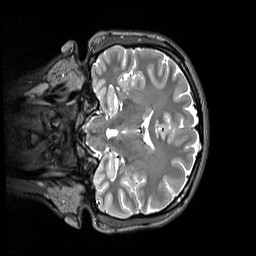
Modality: T2w
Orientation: coronal
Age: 22
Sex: female
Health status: healthy
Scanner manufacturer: siemens
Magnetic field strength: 3 T
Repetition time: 3.2 s
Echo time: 0.412 s